Question: In my android application I have a dialog box in which the user inputs info into an 'EditText' and saves the data. Everything so far worked fine until I added an 'inputType' to the 'EditTexts'. I can't seem to find the solution to this problem, I'm rather new to android programming and programming in general so it might be a dumb mistake but I can't figure it out. Here some of the code:
'''
private Dialog dialog() {
Dialog diUnit = new Dialog(Overzicht.this);
diUnit.setContentView(R.layout.unitdialog);
EditText etKM = (EditText) diUnit.findViewById(R.id.etKM);
etKM.setInputType(InputType.TYPE_CLASS_NUMBER);
diUnit.setTitle("Add unit");
diUnit.setCancelable(false);
diUnit.getWindow().getAttributes().width = LayoutParams.FILL_PARENT;
bUnitDialogSave = (Button) diUnit.findViewById(R.id.bUnitDialogVoegToe);
bUnitDialogCancel = (Button) diUnit.findViewById(R.id.bUnitDialogCancel);
bUnitDialogCancel.setOnClickListener(this);
bUnitDialogAdd.setOnClickListener(this);
return diUnit;
}
'''
And the logcat :

I know it's not storing the 'EditText' input yet but the problem starts as soon as I add the setInputType line.
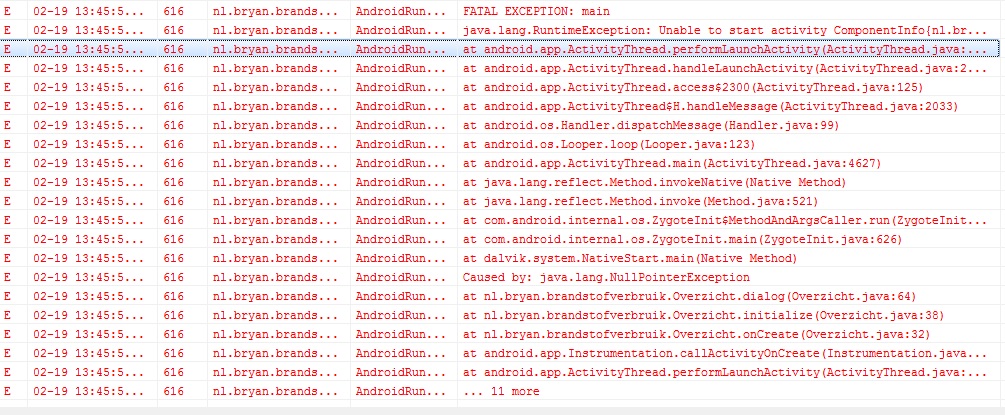
Answer: Try to inflate the layout 'R.layout.unitdialog' into a 'View'(with the 'LayoutInflater') and then search for that 'EditText' in the inflated 'View':
'''
private Dialog dialog() {
Dialog diUnit = new Dialog(Overzicht.this);
LayoutInflater inflater = (LayoutInflater) getLayoutInflater();
View content = inflater.inflate(R.layout.unitdialog, null);
diUnit.setContentView(content);
EditText etKM = (EditText) content.findViewById(R.id.etKM);
etKM.setInputType(InputType.TYPE_CLASS_NUMBER);
diUnit.setTitle("Add unit");
diUnit.setCancelable(false);
diUnit.getWindow().getAttributes().width = LayoutParams.FILL_PARENT;
bUnitDialogSave = (Button) diUnit.findViewById(R.id.bUnitDialogVoegToe);
bUnitDialogCancel = (Button) diUnit.findViewById(R.id.bUnitDialogCancel);
bUnitDialogCancel.setOnClickListener(this);
bUnitDialogAdd.setOnClickListener(this);
return diUnit;
'''